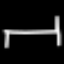
Label: bed